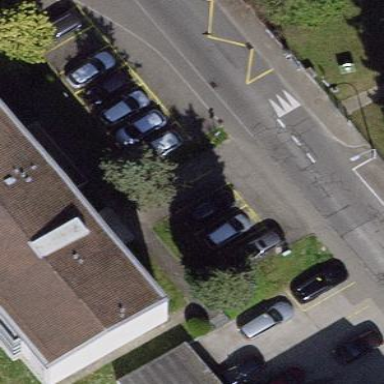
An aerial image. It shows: Street-side parking area.